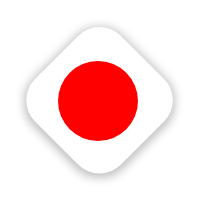
Cursor type: all_scroll
OS/theme: linux-google-cursor
Variant: red